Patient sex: M
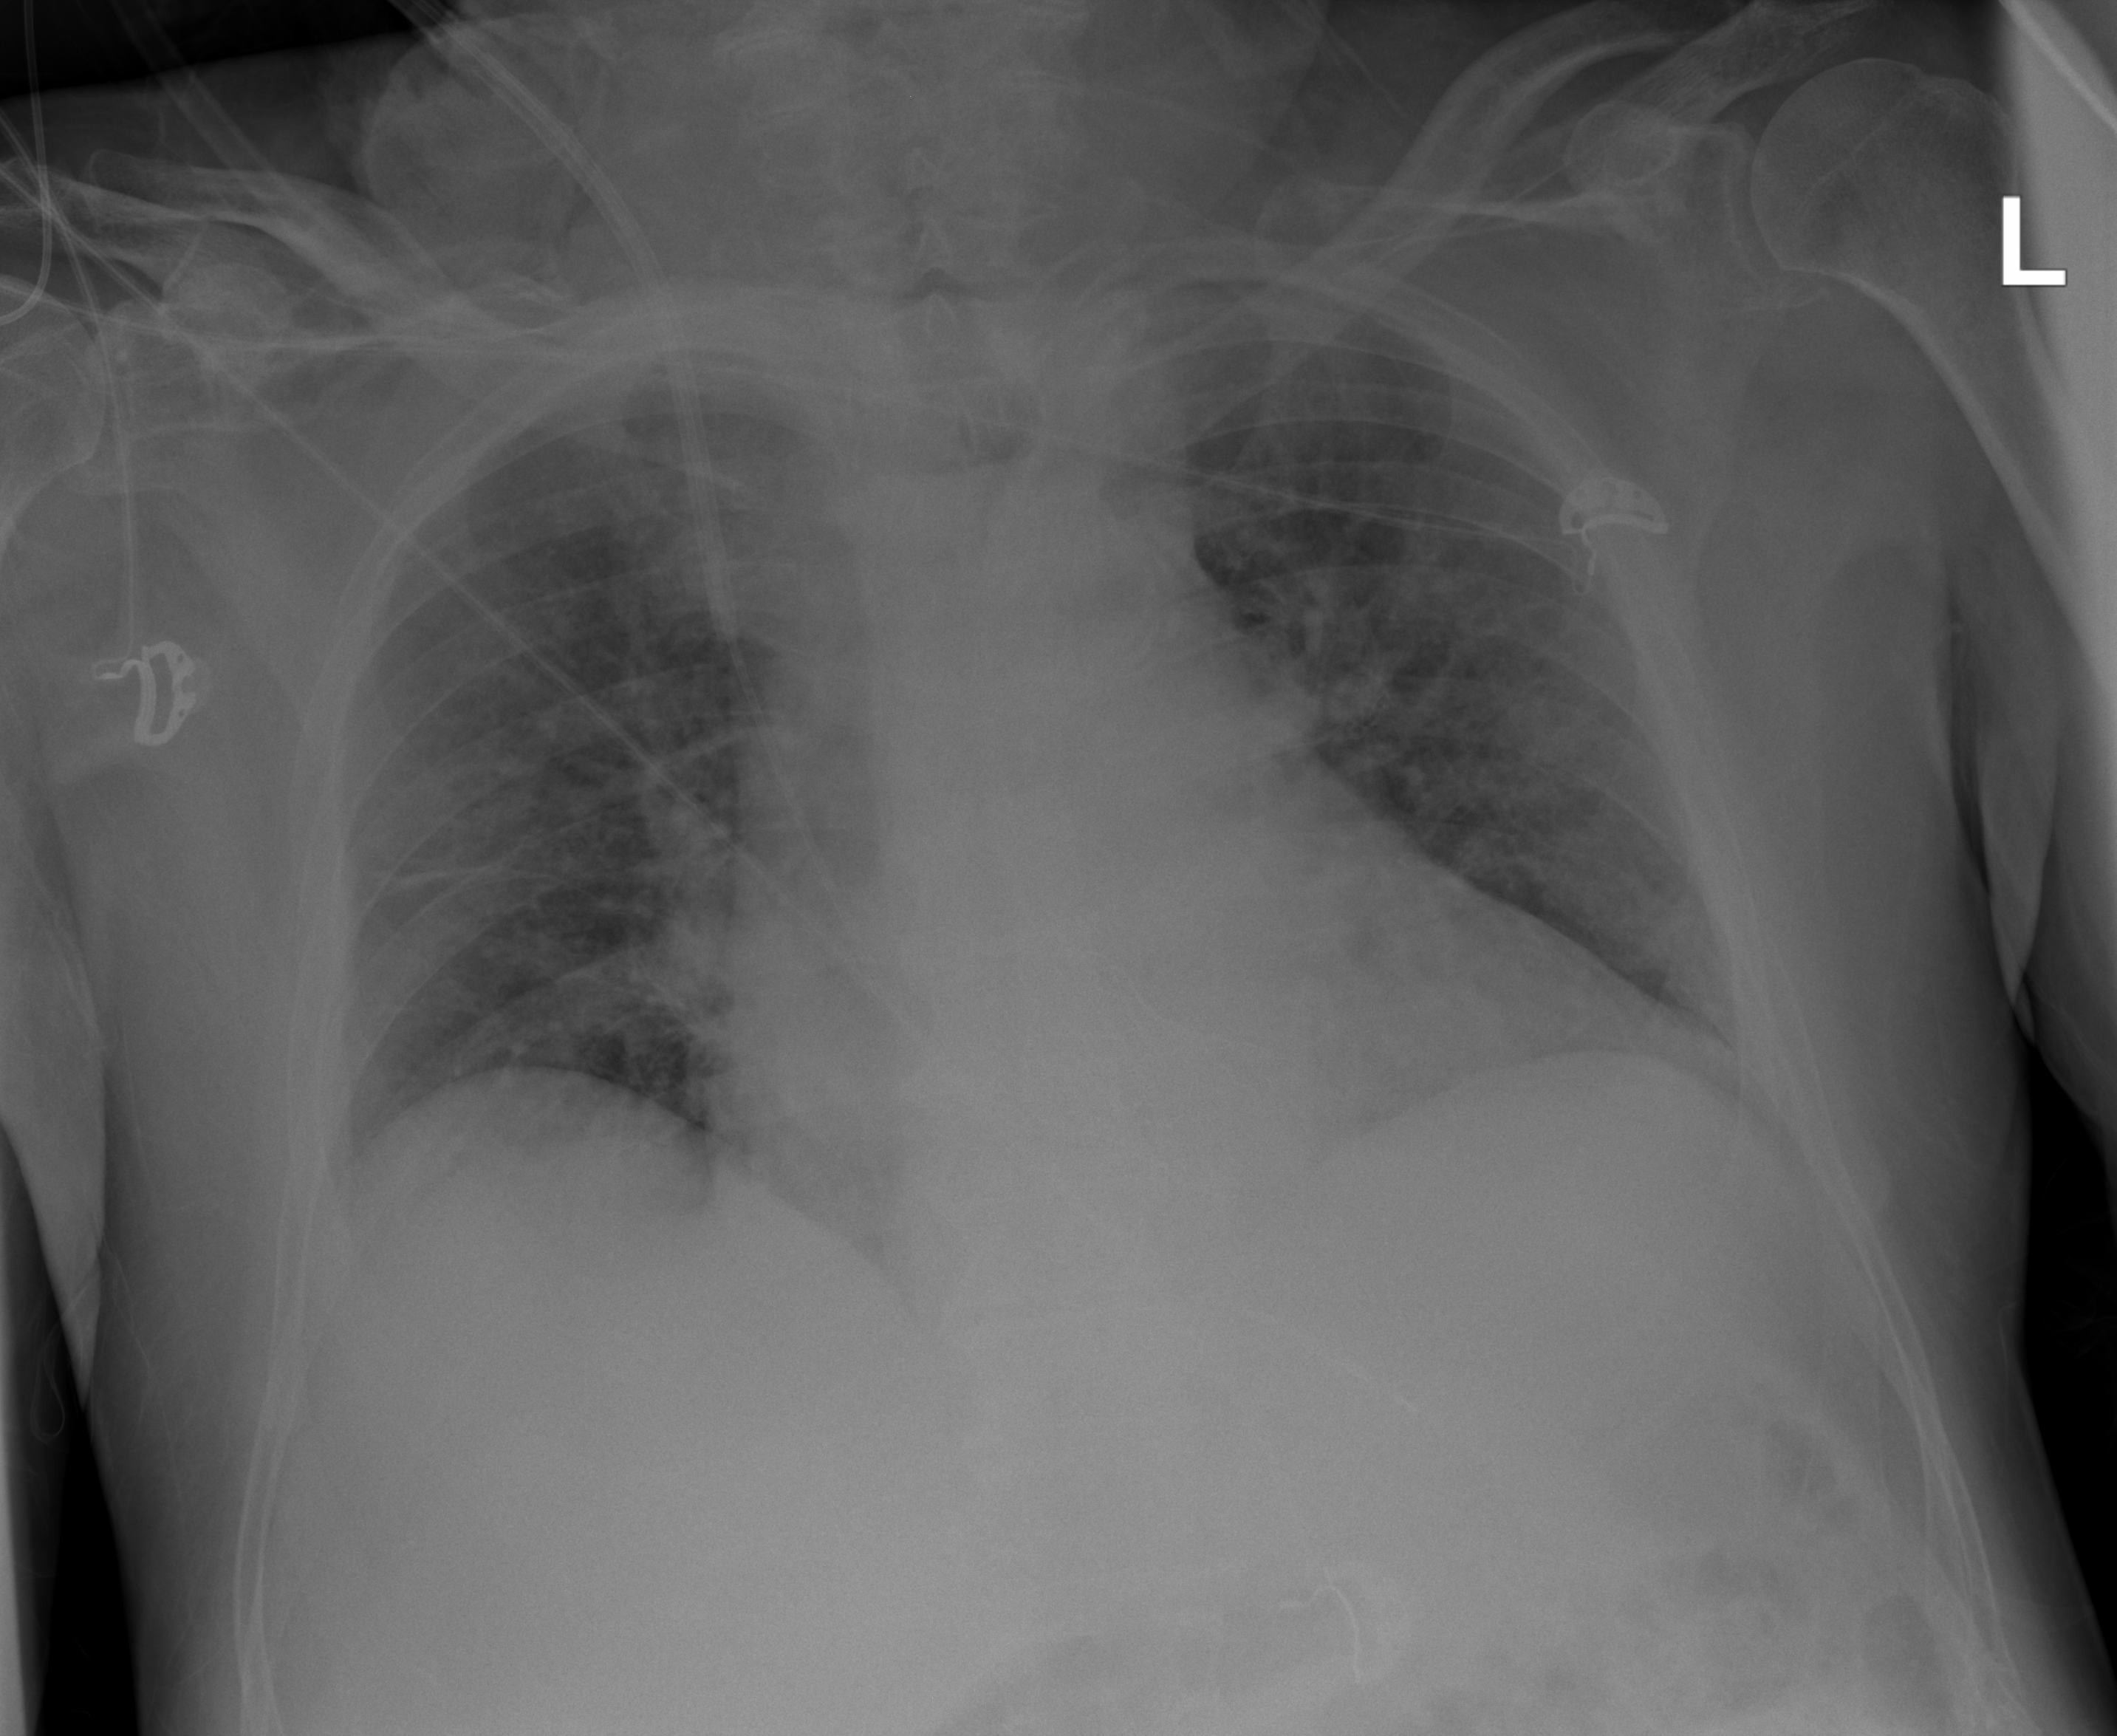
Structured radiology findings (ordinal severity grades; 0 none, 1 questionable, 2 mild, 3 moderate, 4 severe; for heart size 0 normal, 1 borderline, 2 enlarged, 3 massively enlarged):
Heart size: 2
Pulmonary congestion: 3
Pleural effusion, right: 0
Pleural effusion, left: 0
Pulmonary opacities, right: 1
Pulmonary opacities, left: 1
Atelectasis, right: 2
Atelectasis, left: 2